Brain MRI, t1w sequence, axial 2D slice.
Patient: age 39, sex F, weight 95 kg, height 1.95 m
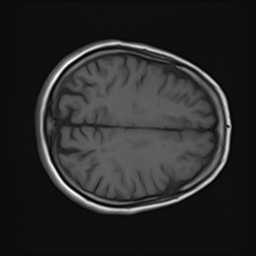